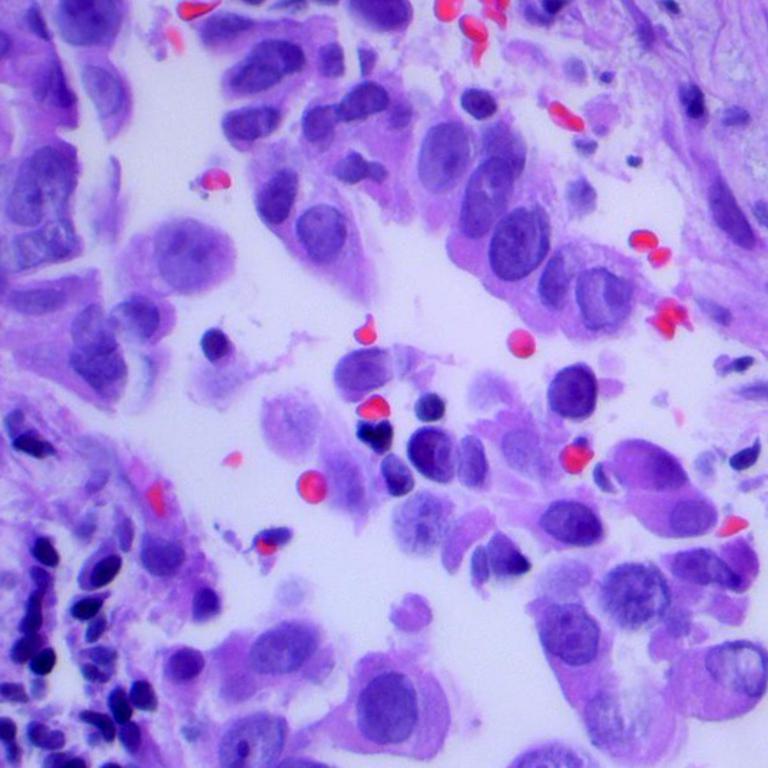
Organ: lung
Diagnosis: adenocarcinomas